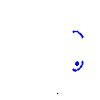
Particle: proton